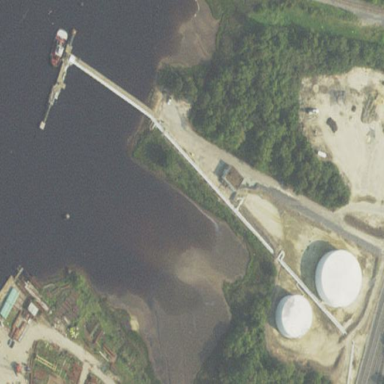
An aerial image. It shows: Industrial area designated as petroleum terminal.